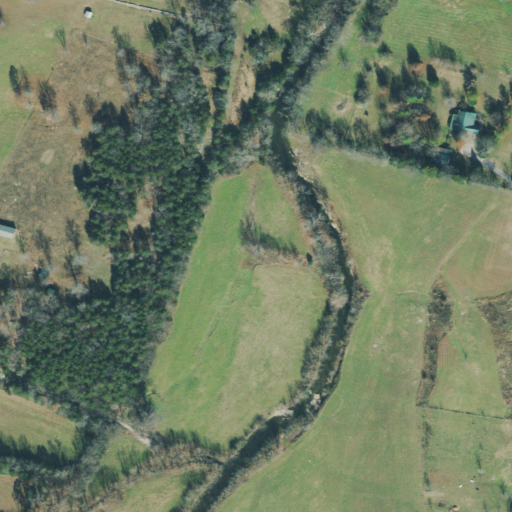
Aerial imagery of valley in Tennessee named Reed Hollow containing pasture, mixed forest, shrub, evergreen forest, open development, and grassland